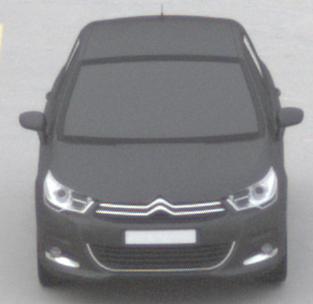
Make: Citroen
Model: C4 VTi 95
Detailed model: C4 (II)
Model produced from: 2012/08
Model produced until: 2013/06
Doors: 5
Color: gray
Road condition: dry road
Daytime: morning or afternoon
Contrast: low contrast